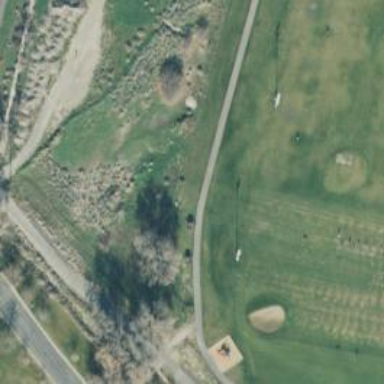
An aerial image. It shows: Path designated for golf carts.